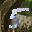
Label: 5